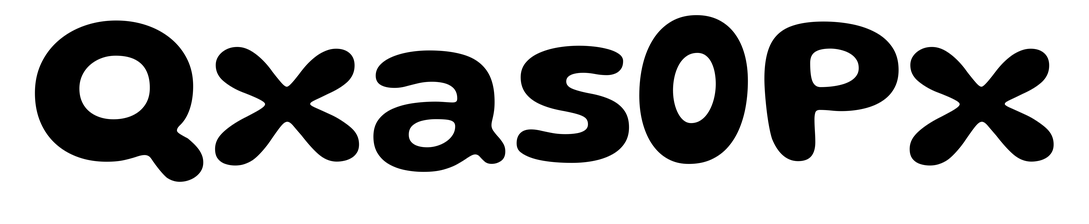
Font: Gluten_SemiBold